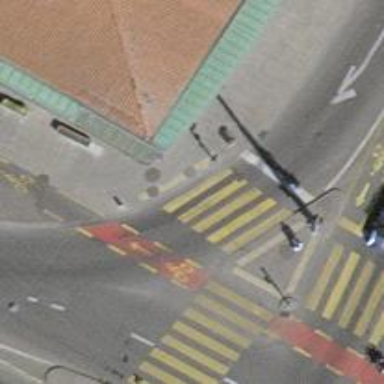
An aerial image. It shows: Crossing with traffic signals.